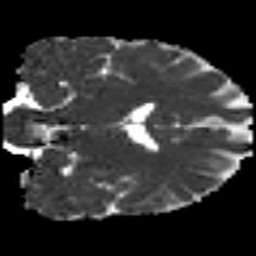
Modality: MD
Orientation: coronal
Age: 28
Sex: male
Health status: healthy
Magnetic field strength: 3 T
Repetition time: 8.4 s
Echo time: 0.0926 s